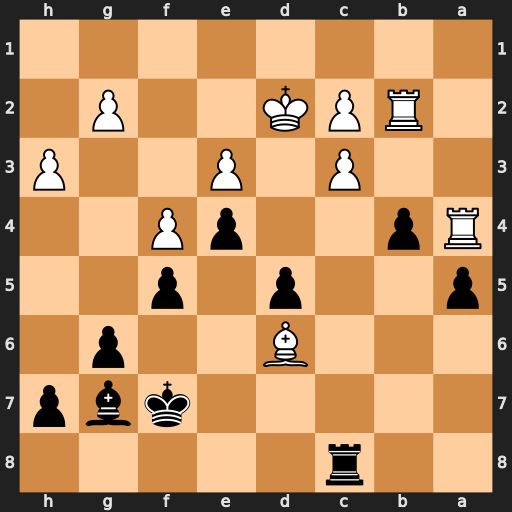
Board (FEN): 2r5/5kbp/3B2p1/p2p1p2/Rp2pP2/2P1P2P/1RPK2P1/8
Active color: b
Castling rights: -
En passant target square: -
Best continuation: bxc3+ Kc1 cxb2+